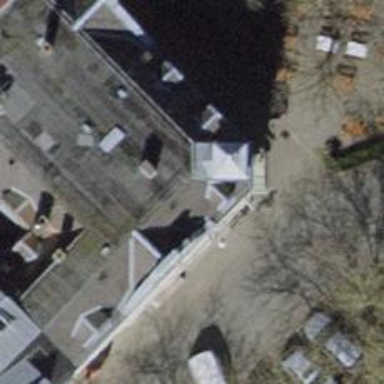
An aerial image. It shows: Restaurant.